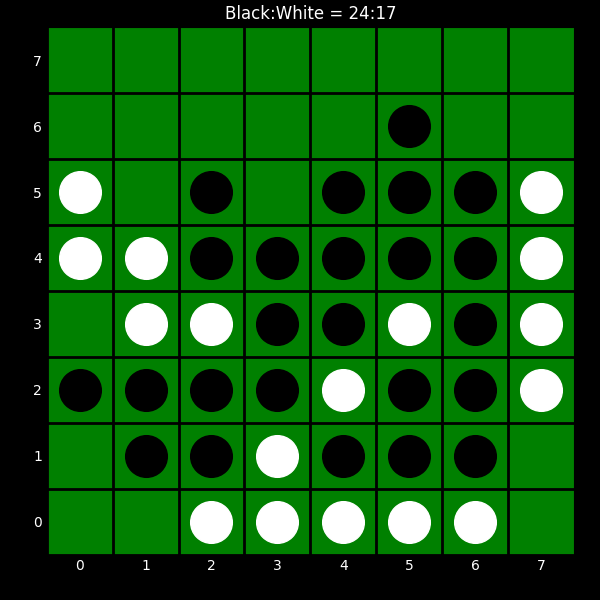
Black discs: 24
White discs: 17